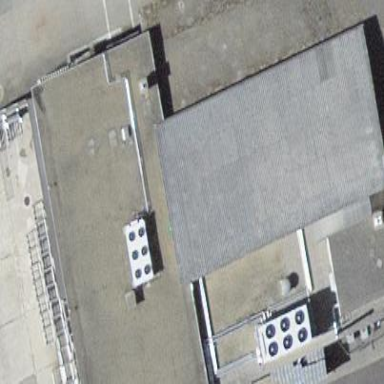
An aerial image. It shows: Commercial building.